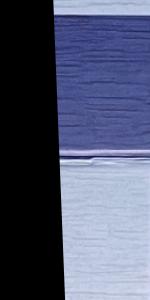
Label: Empty